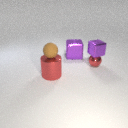
small red metal sphere to the right of large purple metal cube